Aerial crown-view tile of a tropical tree (Barro Colorado Island, Panama), acquired 20240716:
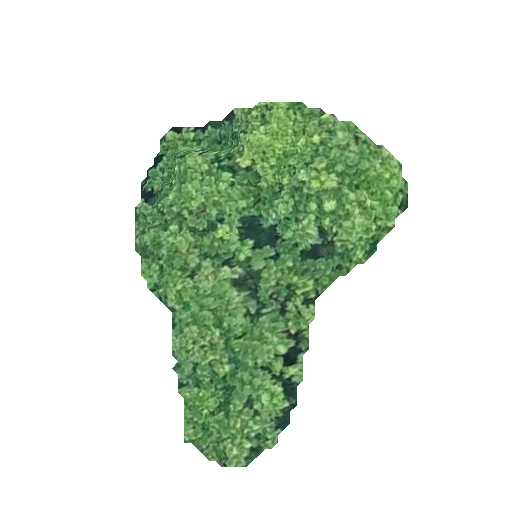
Species: Anacardium excelsum
GBIF accepted scientific name: Anacardium excelsum
Crown area: 95.206 m²